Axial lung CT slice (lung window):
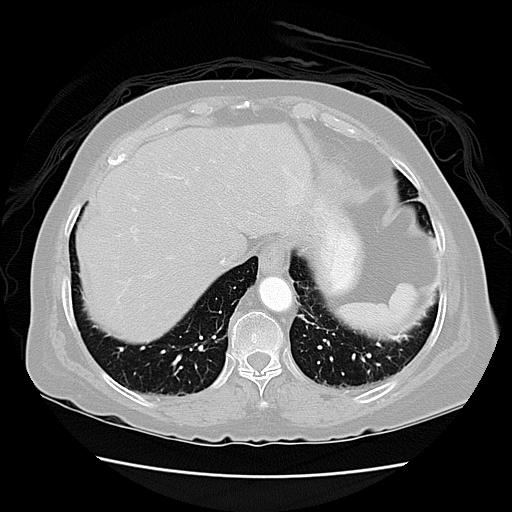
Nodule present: no